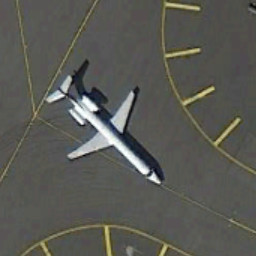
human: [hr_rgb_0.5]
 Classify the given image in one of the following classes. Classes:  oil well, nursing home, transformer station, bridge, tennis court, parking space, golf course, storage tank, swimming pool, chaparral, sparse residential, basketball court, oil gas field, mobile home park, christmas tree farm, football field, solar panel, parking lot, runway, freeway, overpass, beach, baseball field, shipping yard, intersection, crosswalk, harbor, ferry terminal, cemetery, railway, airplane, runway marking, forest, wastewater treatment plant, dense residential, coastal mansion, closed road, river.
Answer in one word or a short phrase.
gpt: airplane